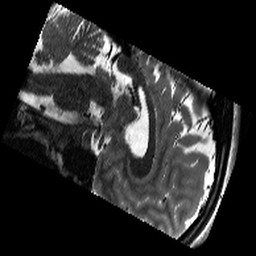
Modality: T2w
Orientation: sagittal
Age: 19
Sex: male
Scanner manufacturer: siemens
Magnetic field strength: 3 T
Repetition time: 11.39 s
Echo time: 0.09 s